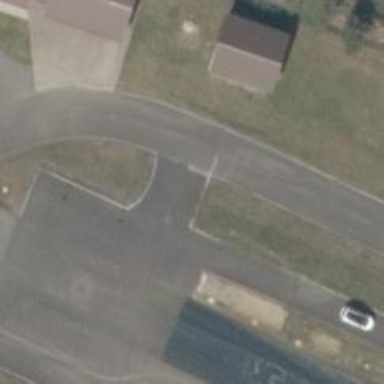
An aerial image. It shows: Simple road.